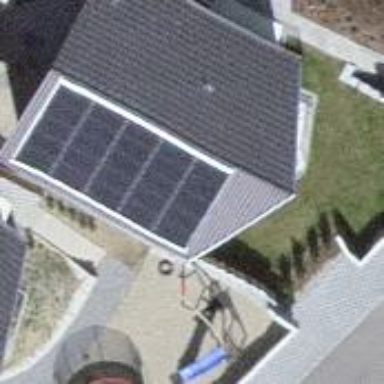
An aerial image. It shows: Solar power generator utilizing photovoltaic technology with solar photovoltaic panels.